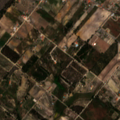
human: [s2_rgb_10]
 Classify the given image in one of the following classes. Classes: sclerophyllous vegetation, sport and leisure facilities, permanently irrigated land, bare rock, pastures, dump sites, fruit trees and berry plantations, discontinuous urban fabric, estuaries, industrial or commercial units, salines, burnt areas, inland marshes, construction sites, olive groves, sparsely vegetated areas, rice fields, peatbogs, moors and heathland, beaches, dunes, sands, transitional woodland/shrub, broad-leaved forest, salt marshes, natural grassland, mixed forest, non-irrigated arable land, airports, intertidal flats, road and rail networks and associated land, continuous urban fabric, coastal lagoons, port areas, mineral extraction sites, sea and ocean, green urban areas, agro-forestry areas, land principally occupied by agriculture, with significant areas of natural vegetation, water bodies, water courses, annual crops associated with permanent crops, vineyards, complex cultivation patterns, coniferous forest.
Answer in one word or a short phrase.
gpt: continuous urban fabric